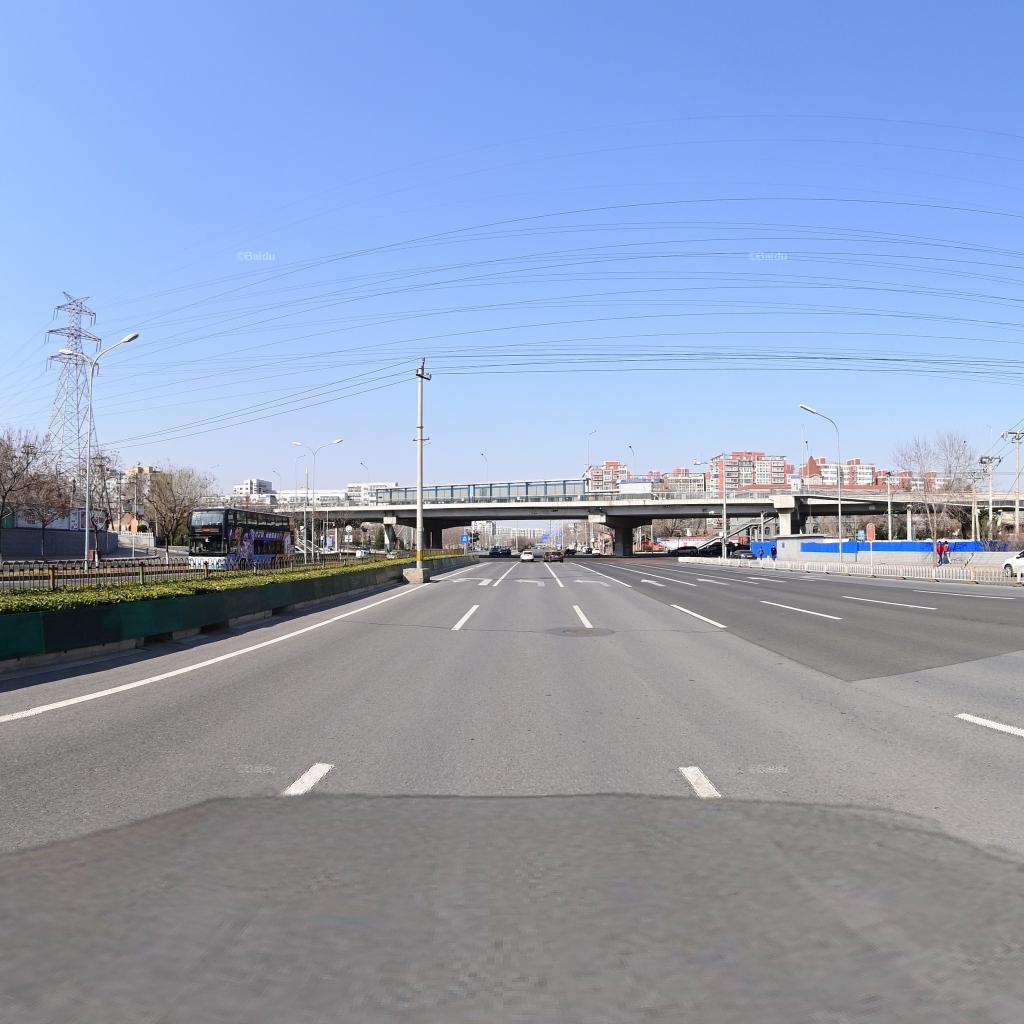
Region: Haidian
Road damage annotations: transverse patch, transverse patch, manhole cover